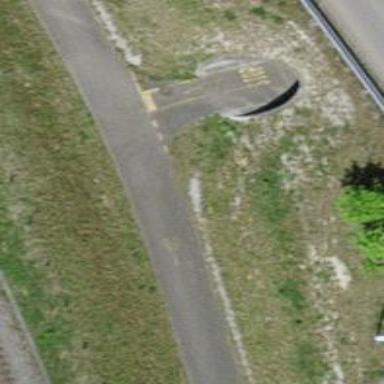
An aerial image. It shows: Asphalt cycleway.